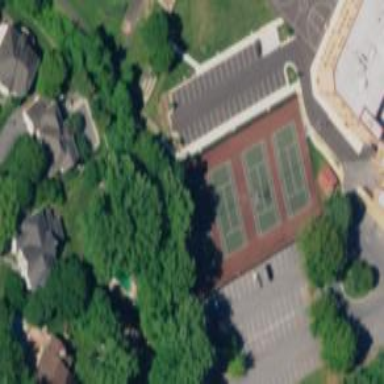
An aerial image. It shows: Hard court tennis pitch for leisure.